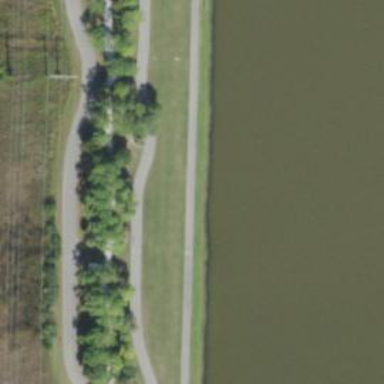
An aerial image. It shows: Asphalt cycleway.